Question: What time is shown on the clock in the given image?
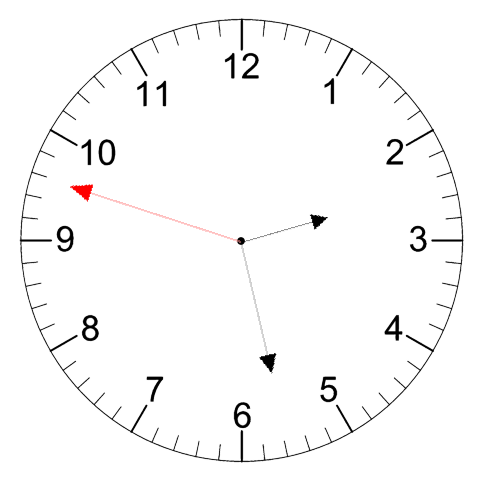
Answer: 02:27:48